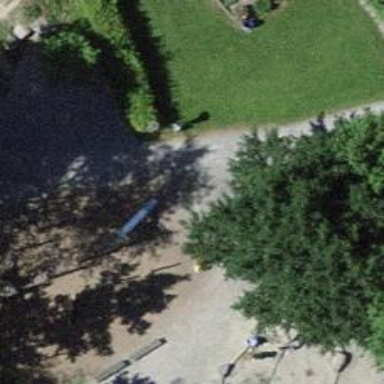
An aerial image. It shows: Playground featuring slide.